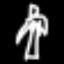
Label: palm tree